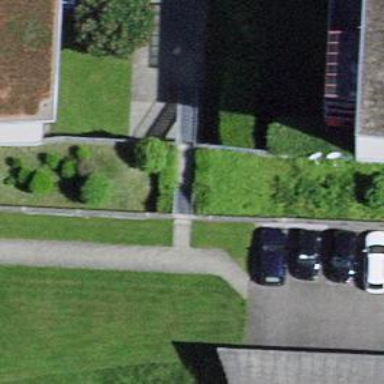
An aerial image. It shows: Road with steps.